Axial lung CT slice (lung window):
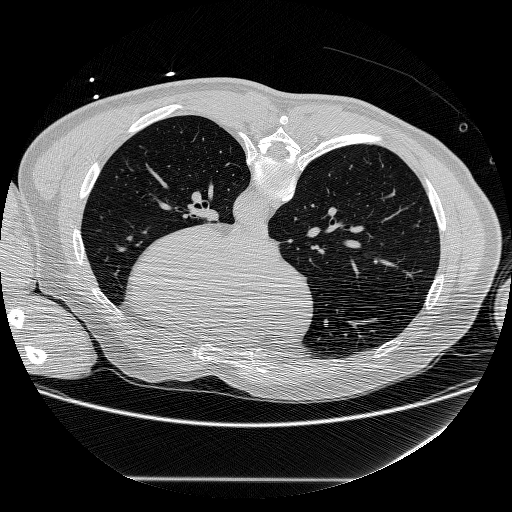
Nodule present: no